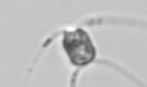
Label: Chaetoceros_peruvianis